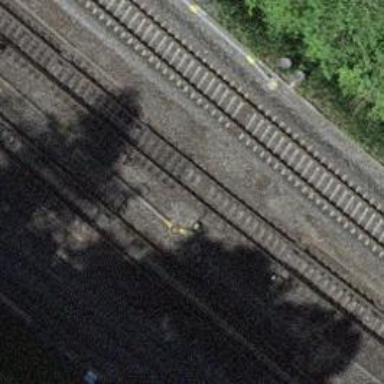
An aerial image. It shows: Railway switch.